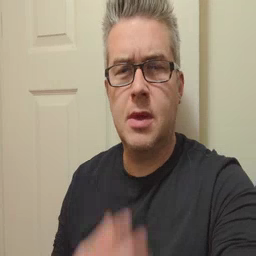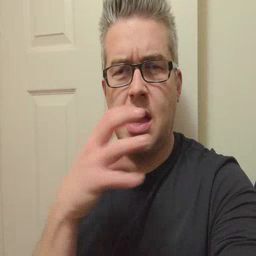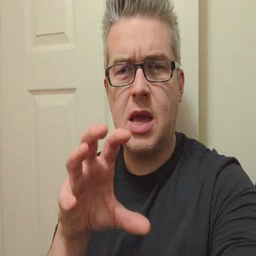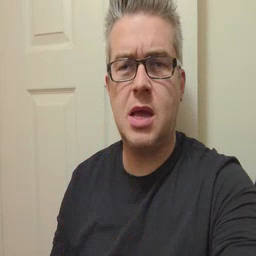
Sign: hot